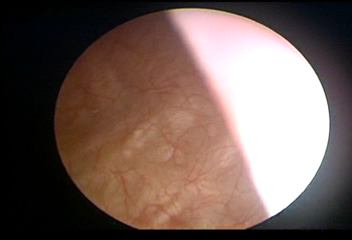
Modality: WLC
Class: Normal mucosa
Bladder cancer association: No